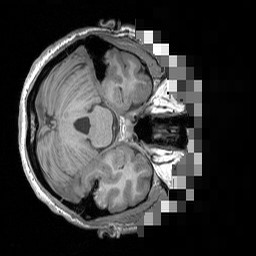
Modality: T1w
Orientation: axial
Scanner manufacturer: siemens
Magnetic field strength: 3 T
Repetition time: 1.5 s
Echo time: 0.00291 s